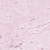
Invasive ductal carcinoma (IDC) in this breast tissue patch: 0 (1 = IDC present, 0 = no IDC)